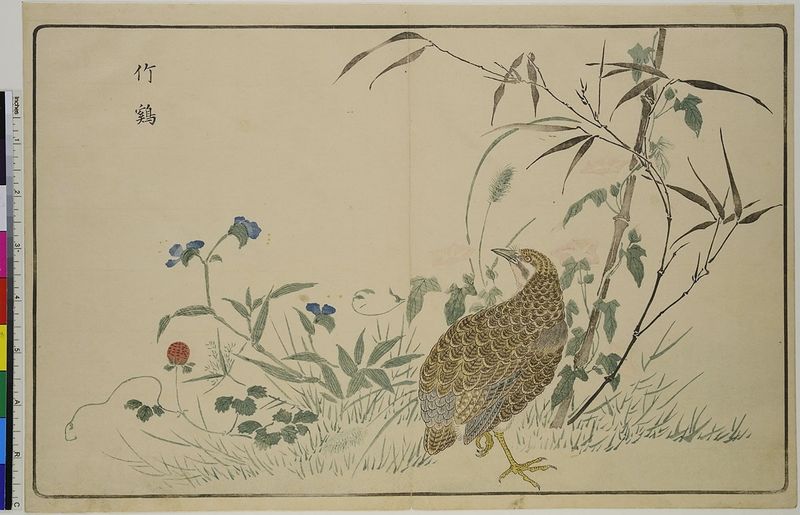
Titel: Wachtel und verschiedene Pflanzen, aus dem Buch: Bilder importierter Vögel
Künstler: Kitao Masayoshi
Standort: Hamburg
Institution: Museum für Kunst und Gewerbe Hamburg
Schlagwörter: blau, blätter, fuß, vogel, grün, blume, blumen, braun, zeichnung, gras, rot, federn, bild, natur, boden, auge, blatt, pflanzen, holzschnitt, schnabel, farbe, asien, druckgraphik, druckgrafik, krallen, china, fasan, bambus, zeit, farbholzschnitt, gas, korea, edo, wachtel, reproduktionen, druckerzeugnisse, kräuter, vögel, erdbeerstaude, blindprägedruck, blinddruck